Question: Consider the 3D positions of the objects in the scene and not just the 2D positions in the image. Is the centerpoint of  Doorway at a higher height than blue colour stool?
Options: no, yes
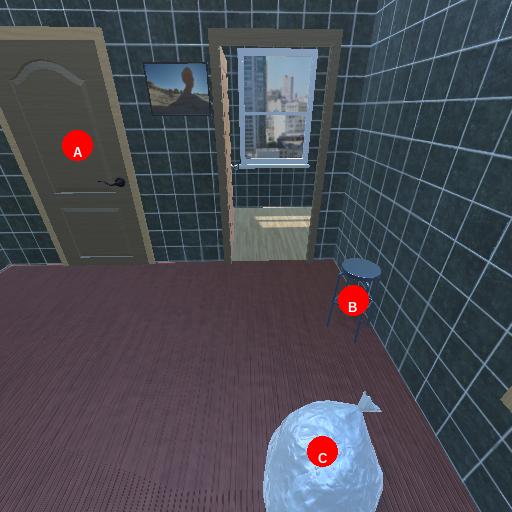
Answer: no